Question: I'm trying to only highlights the word with "yes" under column "YesNo" but it isn't working.. am I doing it in a wrong way?
'''
df = data.frame(YesNo = c("yes","no","yes","no"),
Numbers = c(4, 5, 10, 10))
df
rownames(df) = c("Test1","Test2","Test3","Test4")
df
'''

'''
formattable(df)
sign_formatter <- formatter("span",
style = x ~ style(color = ifelse(x == "yes", "green",
ifelse(x =="no", "red", "black"))))
formattable(df, list(
YesNo = sign_formatter,
Numbers = color_tile("transparent","lightgreen")))
'''
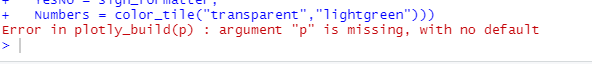
Answer: The issue is not related to the code. It is because of masking of functions of 'formattable' from 'plotly'. There are a bunch of functions that are common in both and once the 'plotly' package is loaded after the 'formattable', the same function will be masked by the 'plotly' function. Remedy is
1. Either do this on a fresh R session with only formattable loaded
2. Use :: to suggest the function is from that package
Probably the issue is with 'style' which 'plotly' also have
'''
library(formattable)
sign_formatter <- formattable::formatter("span",
style = x ~
formattable::style(color = ifelse(x == "yes", "green",
ifelse(x =="no", "red", "black"))))
formattable::formattable(df, list(
YesNo = sign_formatter,
Numbers = formattable::color_tile("transparent","lightgreen")))
'''
-output
<URL>
### data
'''
df = data.frame(YesNo = c("yes","no","yes","no"),
Numbers = c(4, 5, 10, 10))
df
rownames(df) = c("Test1","Test2","Test3","Test4")
'''
---
To create a condition based on the first 'n' rows or so
'''
n <- 2
sign_formatter <- formatter("span",
style = x ~ style(color = ifelse(seq_along(x) <= n & x == "yes", "green",
ifelse(seq_along(x) <= n & x =="no", "red", "black"))))
formattable(df, list(
YesNo = sign_formatter,
Numbers = color_tile("transparent","lightgreen")))
'''
-output
<URL>